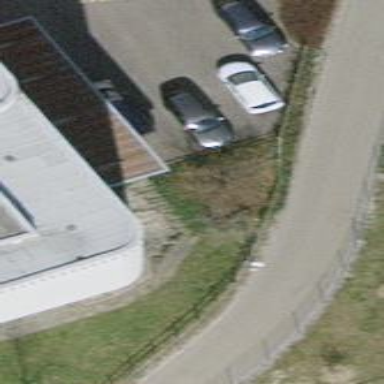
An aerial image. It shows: Close-up view of roof of building.